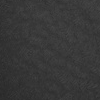
Atmospheric dust classification: not_dusty